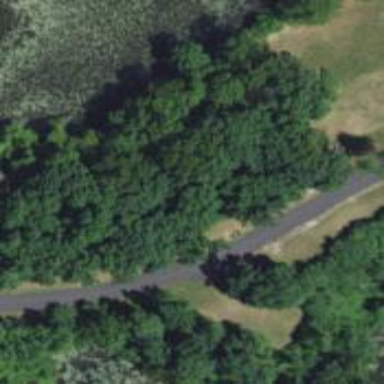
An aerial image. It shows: Asphalt service road used as golf cart path.